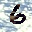
Label: 6